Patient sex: F
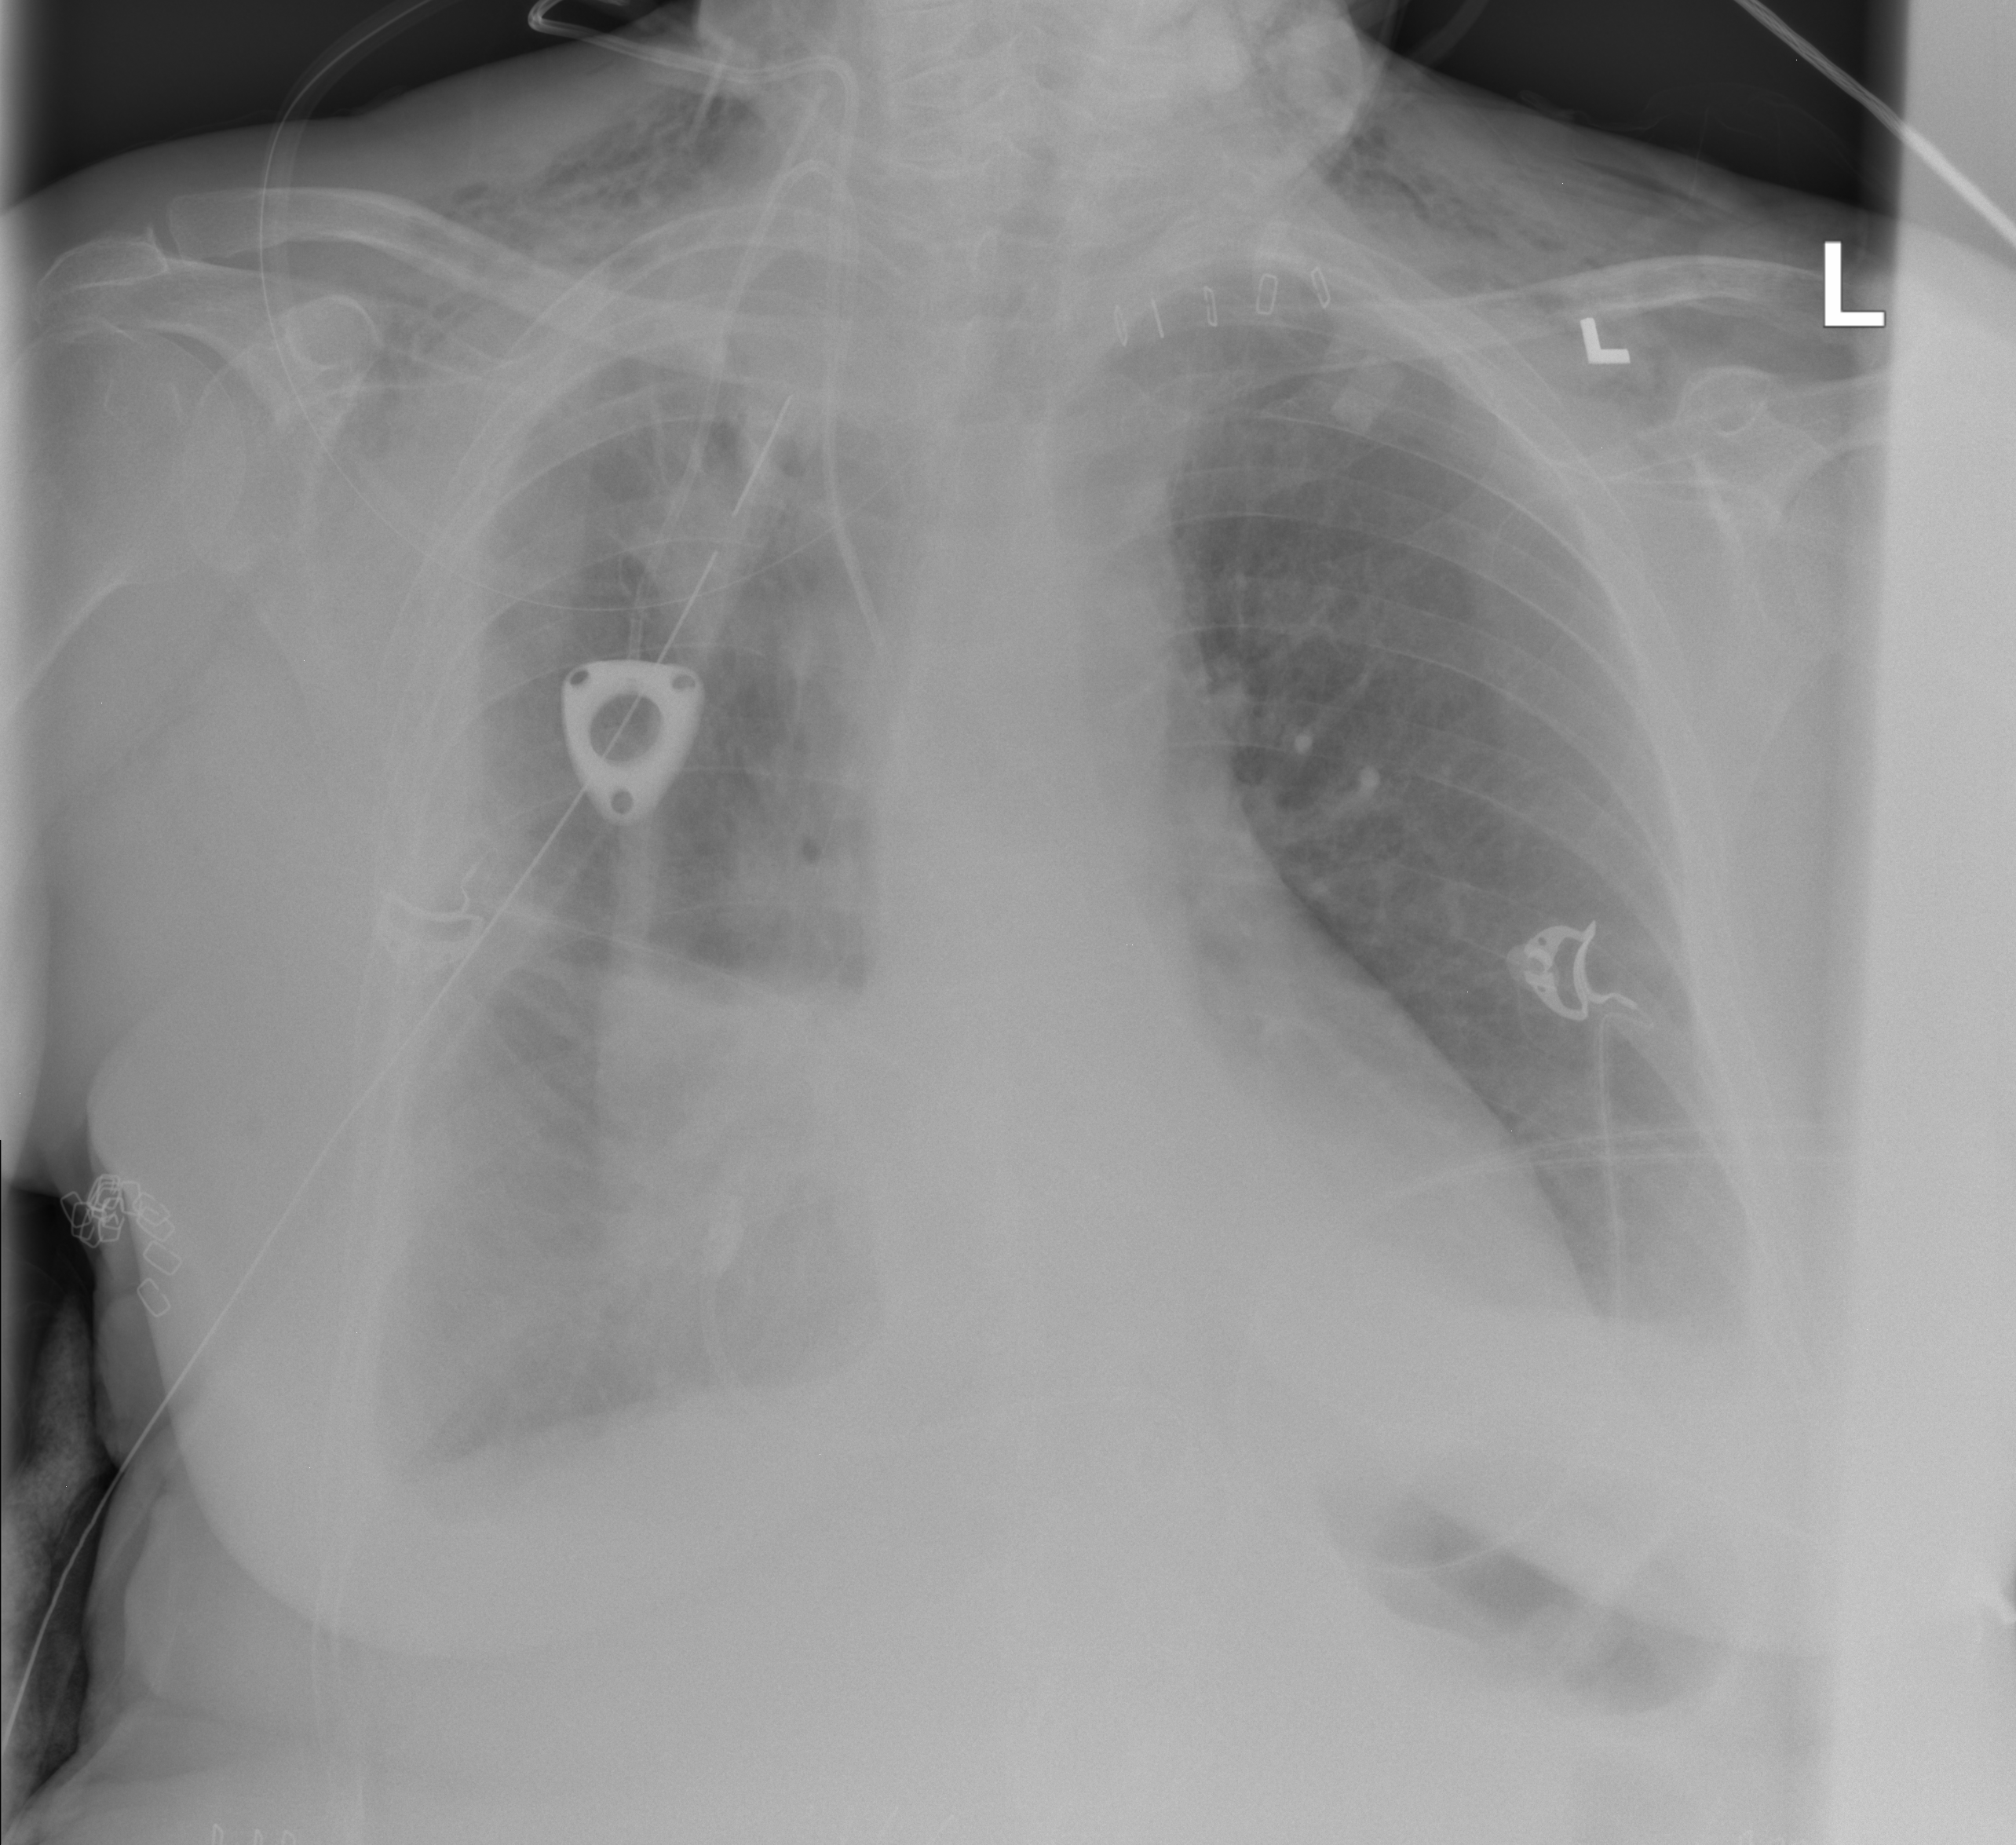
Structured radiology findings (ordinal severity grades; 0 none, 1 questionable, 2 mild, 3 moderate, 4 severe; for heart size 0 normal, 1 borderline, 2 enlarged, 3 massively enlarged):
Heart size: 1
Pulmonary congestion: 0
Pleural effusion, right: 0
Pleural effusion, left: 0
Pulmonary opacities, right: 0
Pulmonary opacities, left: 0
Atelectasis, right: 2
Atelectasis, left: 0